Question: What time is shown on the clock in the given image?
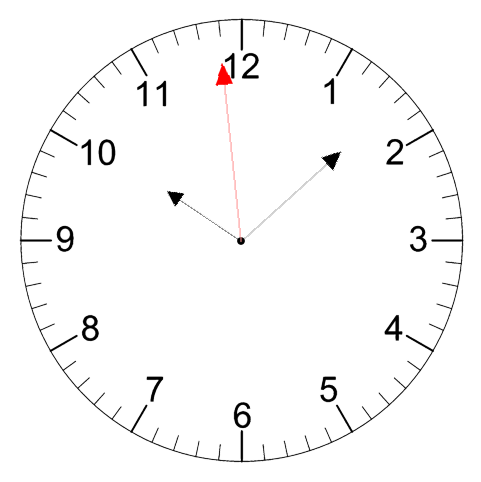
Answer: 10:07:59